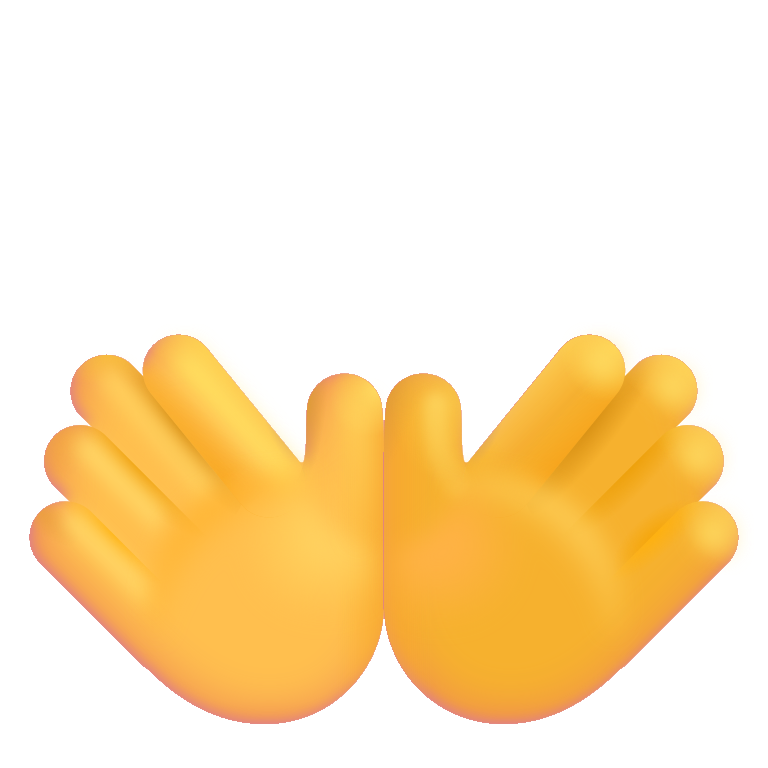
open hands color default